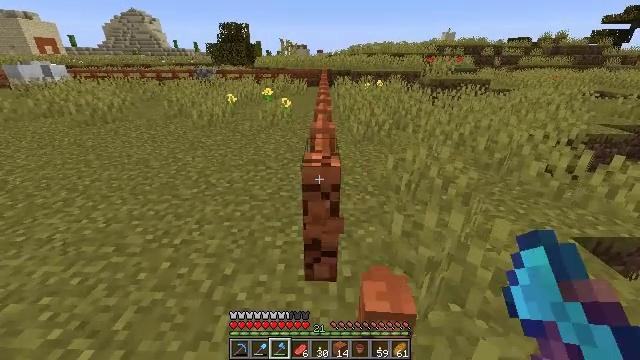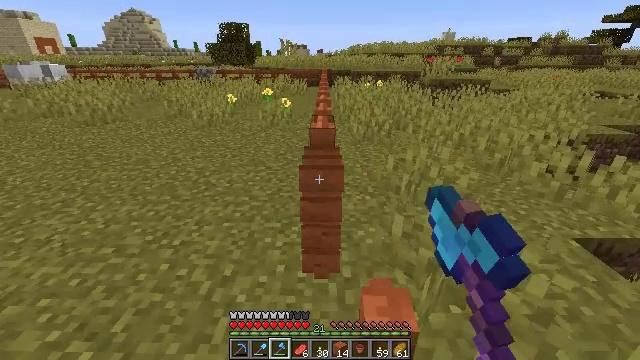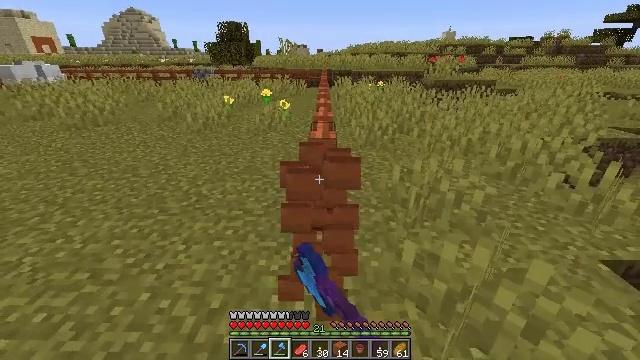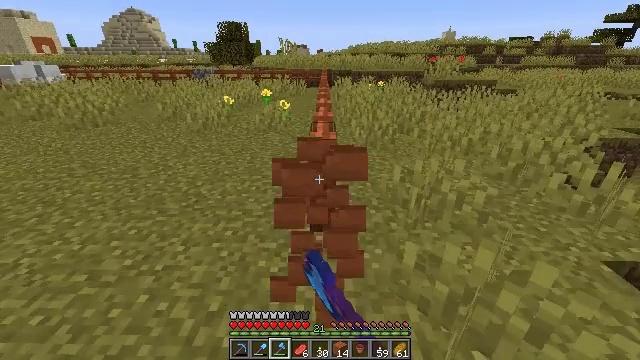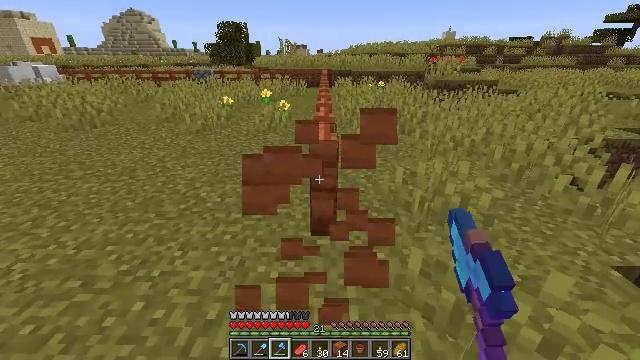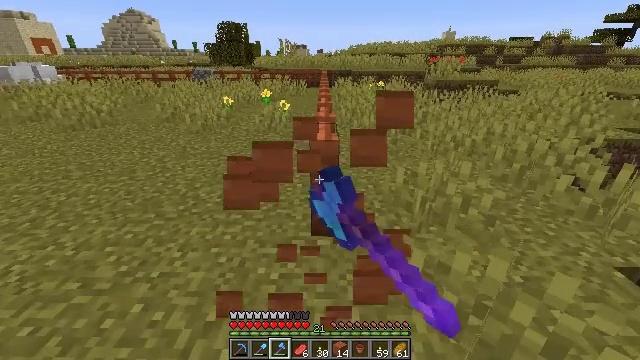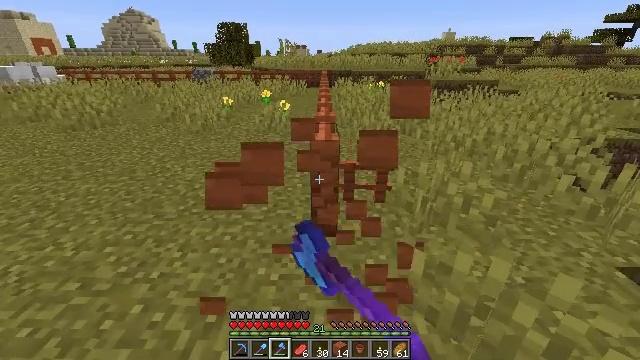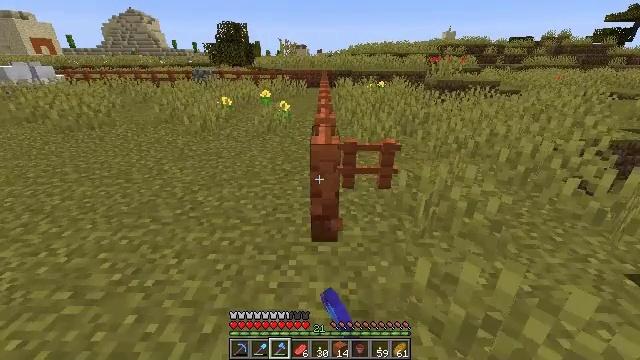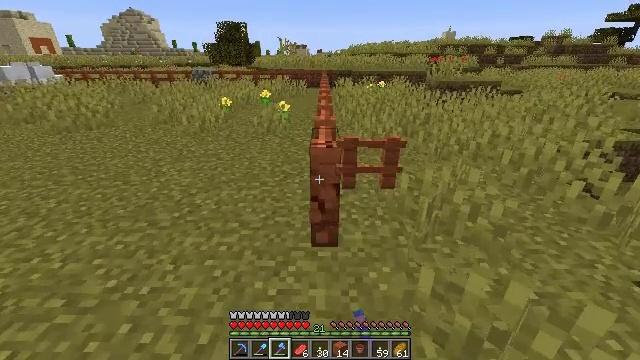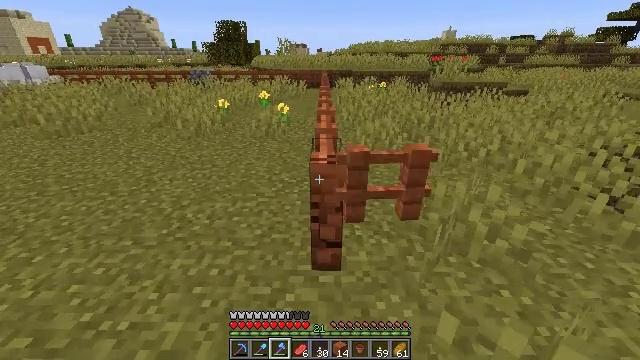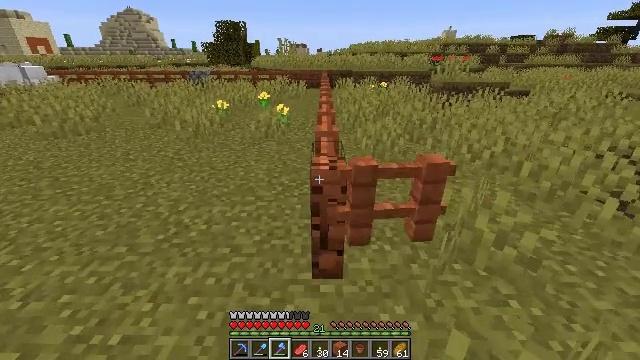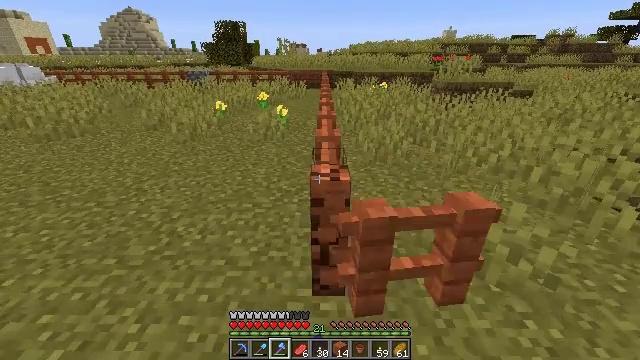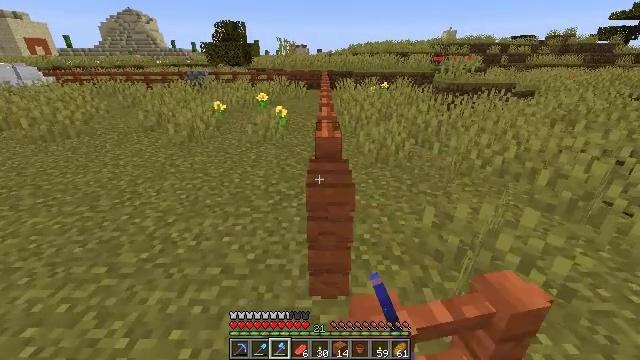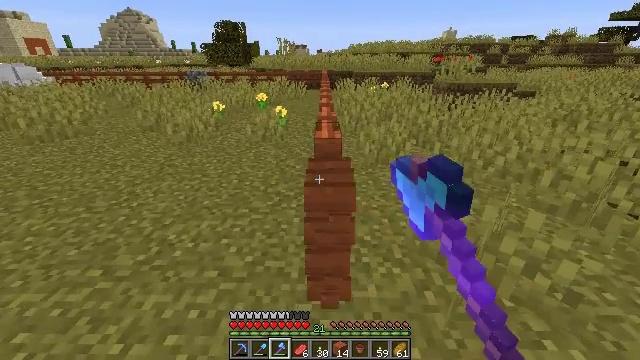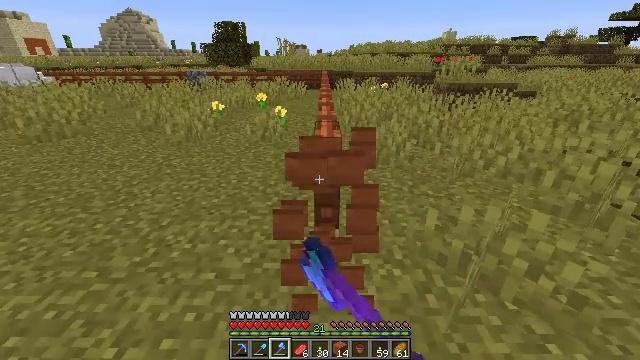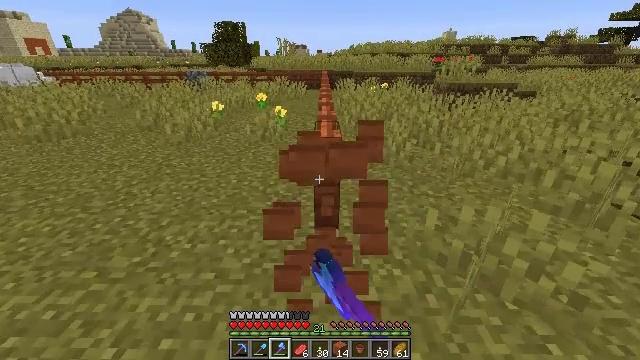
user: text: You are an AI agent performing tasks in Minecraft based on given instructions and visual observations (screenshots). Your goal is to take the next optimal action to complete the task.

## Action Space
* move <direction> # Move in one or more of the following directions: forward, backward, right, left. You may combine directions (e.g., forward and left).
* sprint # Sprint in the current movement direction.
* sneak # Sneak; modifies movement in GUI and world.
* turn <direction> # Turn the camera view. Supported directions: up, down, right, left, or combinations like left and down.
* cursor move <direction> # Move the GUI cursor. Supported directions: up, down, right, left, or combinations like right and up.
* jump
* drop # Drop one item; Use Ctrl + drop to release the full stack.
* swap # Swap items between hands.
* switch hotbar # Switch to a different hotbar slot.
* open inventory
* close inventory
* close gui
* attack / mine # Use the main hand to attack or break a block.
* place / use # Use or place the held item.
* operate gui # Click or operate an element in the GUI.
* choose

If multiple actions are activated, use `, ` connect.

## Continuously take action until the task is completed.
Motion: motion action
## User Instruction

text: Mine the acacia fence.
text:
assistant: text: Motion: move forward, attack / mine
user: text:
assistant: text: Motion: attack / mine
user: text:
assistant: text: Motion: attack / mine
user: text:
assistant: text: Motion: attack / mine
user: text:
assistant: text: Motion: attack / mine
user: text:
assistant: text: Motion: attack / mine
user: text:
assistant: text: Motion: move forward, attack / mine
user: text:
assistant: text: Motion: move forward, attack / mine
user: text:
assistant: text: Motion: move forward, attack / mine
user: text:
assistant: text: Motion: move forward, attack / mine
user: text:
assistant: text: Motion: attack / mine
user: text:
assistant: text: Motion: attack / mine
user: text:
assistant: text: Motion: attack / mine
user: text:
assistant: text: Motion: attack / mine
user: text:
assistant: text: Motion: attack / mine
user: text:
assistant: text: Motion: move forward, attack / mine
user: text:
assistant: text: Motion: move forward, attack / mine
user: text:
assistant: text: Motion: move forward, attack / mine
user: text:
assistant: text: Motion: move forward, attack / mine
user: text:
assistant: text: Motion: attack / mine
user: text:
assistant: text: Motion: attack / mine
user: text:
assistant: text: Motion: attack / mine
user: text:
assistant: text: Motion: attack / mine
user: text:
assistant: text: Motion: attack / mine
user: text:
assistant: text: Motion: attack / mine
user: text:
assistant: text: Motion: attack / mine
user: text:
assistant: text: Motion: move forward, attack / mine
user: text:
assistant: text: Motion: move forward, attack / mine
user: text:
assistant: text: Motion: move forward, attack / mine
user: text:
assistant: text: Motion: move forward, attack / mine